Field crop: tomato
Growth stage: 1
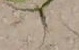
Species: cyperus